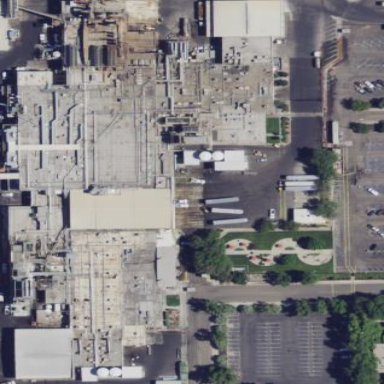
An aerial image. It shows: Industrial building.